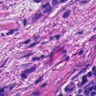
Metastatic tissue present: yes